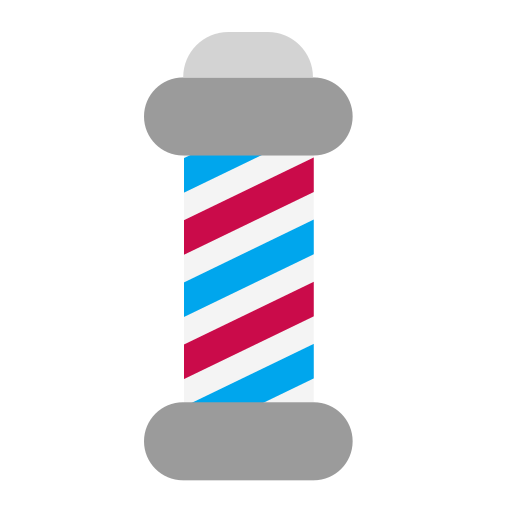
barber pole flat